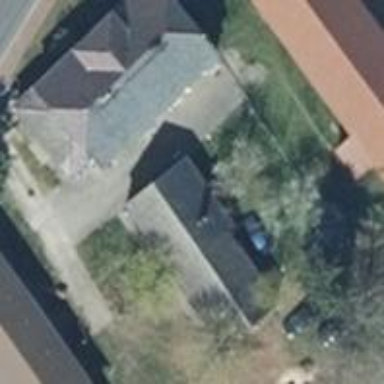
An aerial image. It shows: Grey house with flat roof. The house has multiple building parts.